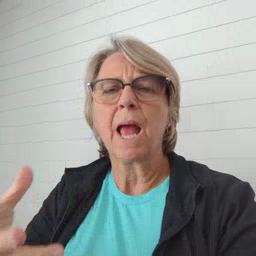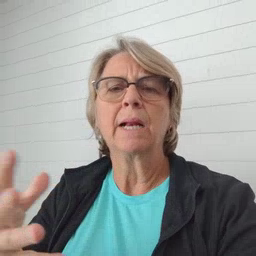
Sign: many